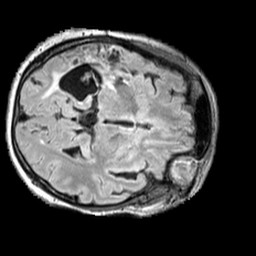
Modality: FLAIR
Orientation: axial
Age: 58
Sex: female
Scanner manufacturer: siemens
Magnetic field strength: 3 T
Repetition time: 5 s
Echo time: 0.387 s